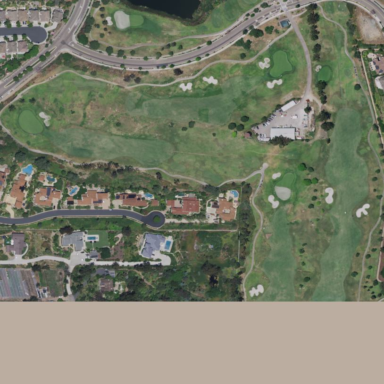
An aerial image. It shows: Rough grassy area used for golf.